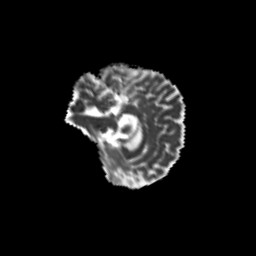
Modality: MD
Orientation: sagittal
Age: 42
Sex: female
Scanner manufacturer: siemens
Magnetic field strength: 3 T
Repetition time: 8.6 s
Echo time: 0.095 s